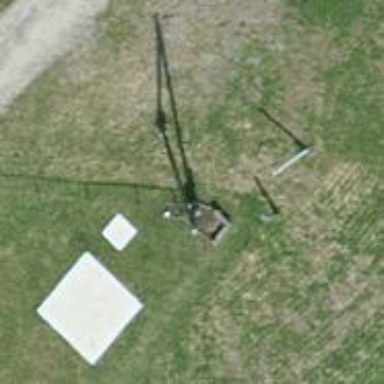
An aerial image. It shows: Power pole.